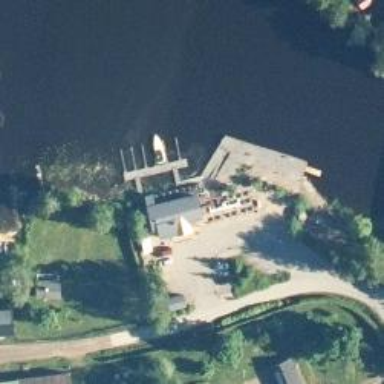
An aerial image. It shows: Man-made pier.